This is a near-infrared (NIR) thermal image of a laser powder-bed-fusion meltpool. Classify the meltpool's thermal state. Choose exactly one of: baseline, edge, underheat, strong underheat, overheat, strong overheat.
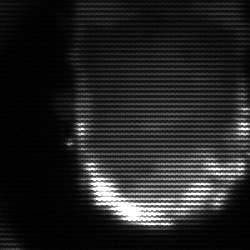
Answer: baseline